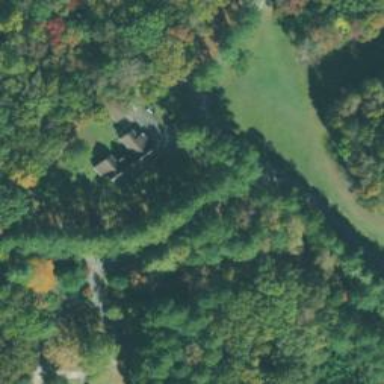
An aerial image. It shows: Driveway leading to service road.